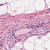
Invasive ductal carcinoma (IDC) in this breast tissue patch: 0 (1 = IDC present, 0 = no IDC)